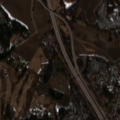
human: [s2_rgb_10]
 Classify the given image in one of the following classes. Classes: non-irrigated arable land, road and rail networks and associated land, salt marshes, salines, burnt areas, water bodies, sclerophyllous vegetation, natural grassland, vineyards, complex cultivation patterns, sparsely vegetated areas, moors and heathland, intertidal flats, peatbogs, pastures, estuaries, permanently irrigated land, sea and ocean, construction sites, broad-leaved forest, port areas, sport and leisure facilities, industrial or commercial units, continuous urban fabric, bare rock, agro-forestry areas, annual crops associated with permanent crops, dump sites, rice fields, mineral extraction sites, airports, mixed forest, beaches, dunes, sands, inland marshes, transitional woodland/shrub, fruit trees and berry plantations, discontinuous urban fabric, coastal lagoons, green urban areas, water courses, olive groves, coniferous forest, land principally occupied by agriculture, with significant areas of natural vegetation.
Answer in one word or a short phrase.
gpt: discontinuous urban fabric, sport and leisure facilities, non-irrigated arable land, land principally occupied by agriculture, with significant areas of natural vegetation, coniferous forest, mixed forest